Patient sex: M
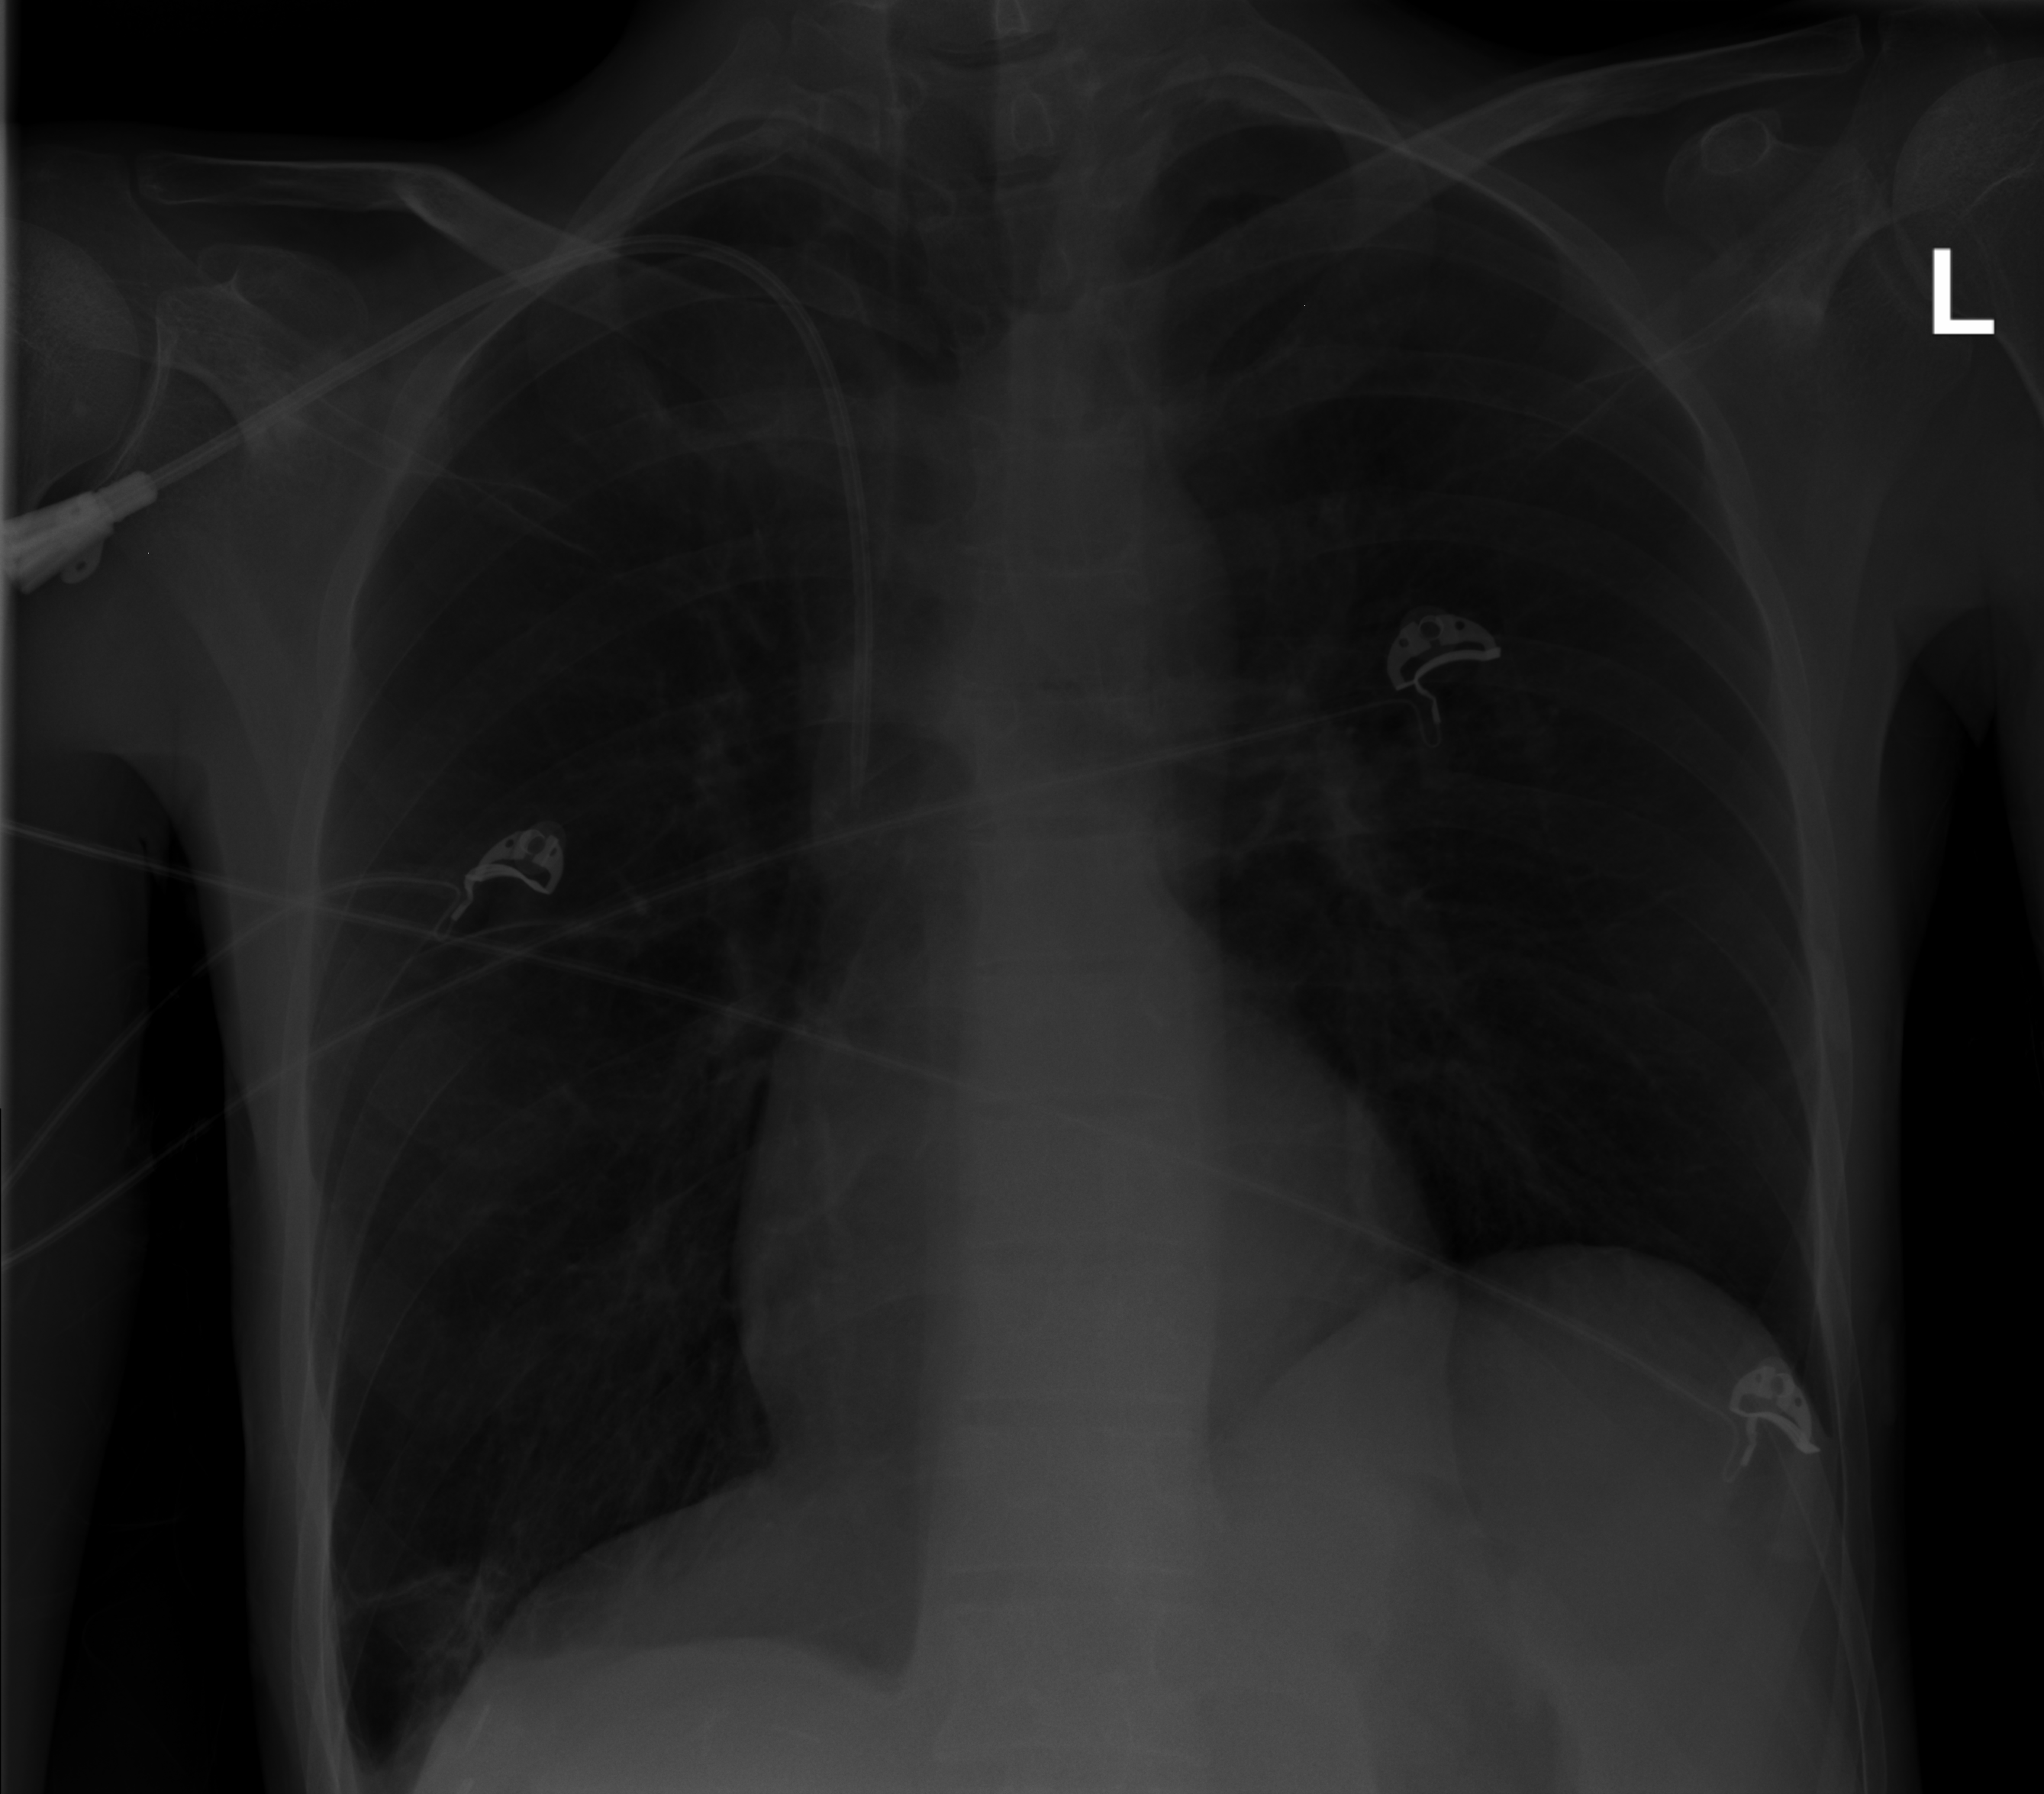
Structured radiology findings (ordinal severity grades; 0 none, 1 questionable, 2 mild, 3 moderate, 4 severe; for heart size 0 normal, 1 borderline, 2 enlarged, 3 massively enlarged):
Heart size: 0
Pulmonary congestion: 0
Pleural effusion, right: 0
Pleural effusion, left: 0
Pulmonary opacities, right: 0
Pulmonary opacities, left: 0
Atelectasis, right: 2
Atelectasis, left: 0